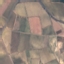
Land use / land cover: PermanentCrop